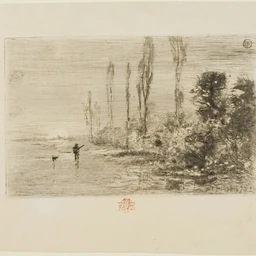
Title: Autumn Morning
Artist: Félix Hilaire Buhot
Caption: autumn morning, etching, paper (fiber product), print, prints and drawing, félix hilaire buhot, a work made of etching, aquatint and drypoint on cream wove paper, prints and drawings, art institute of chicago